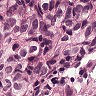
Metastatic tissue present: yes